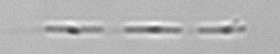
Label: Skeletonema